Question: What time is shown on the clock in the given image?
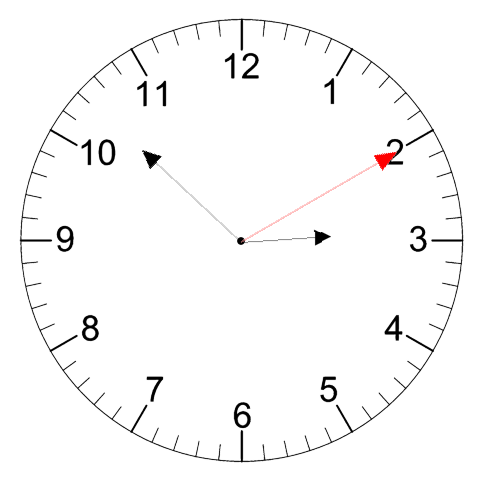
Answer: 02:52:10